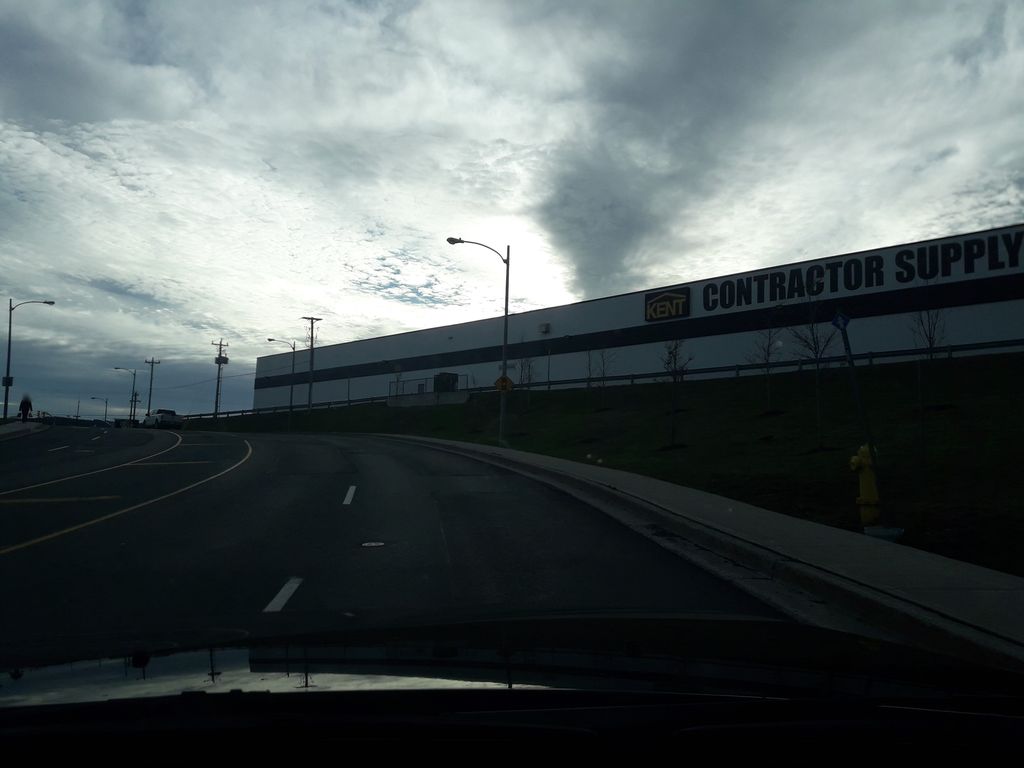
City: st_johns